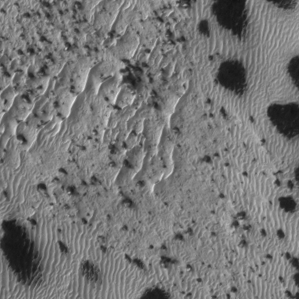
Label: frost